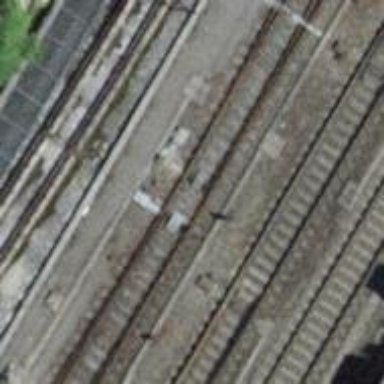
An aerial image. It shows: Railway switch.